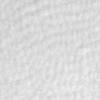
Label: no_change